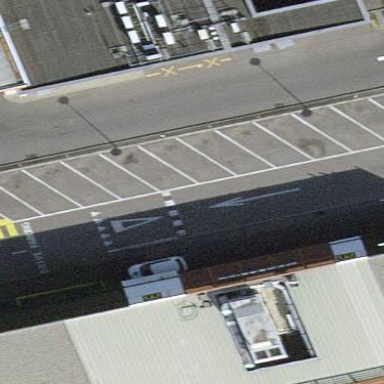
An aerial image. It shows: Street-side parking area.